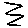
Label: zigzag